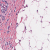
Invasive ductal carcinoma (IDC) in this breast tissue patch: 0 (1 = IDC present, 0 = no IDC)